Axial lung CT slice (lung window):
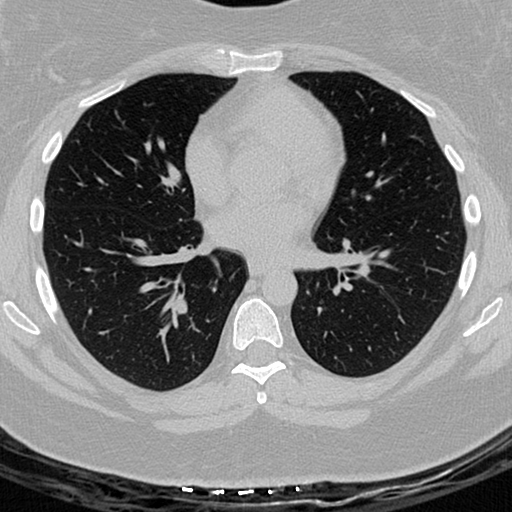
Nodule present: no